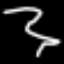
Label: squiggle